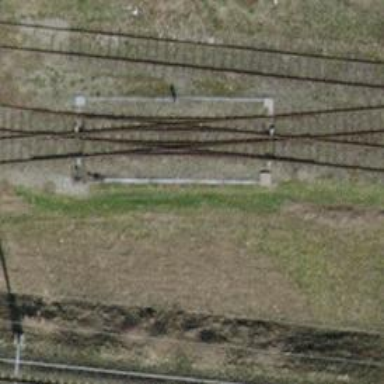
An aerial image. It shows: Railway switch.